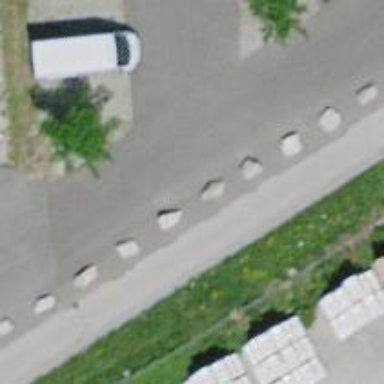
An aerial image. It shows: Block barrier.